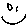
Label: smiley face